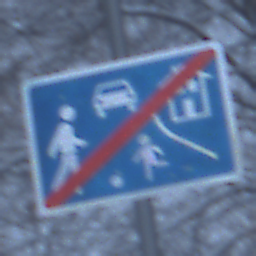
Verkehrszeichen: EndeVerkehrsberuhigterBereich
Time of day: Midday
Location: Outdoor (Nature)
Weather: Overcast
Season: Winter
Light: Natural